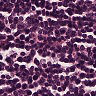
Metastatic tissue present: no